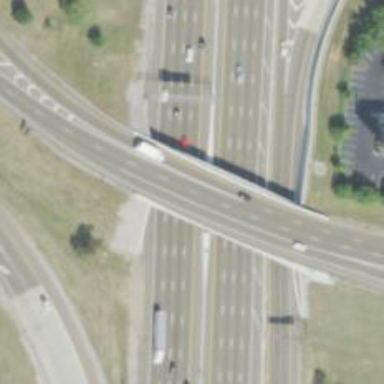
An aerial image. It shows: Primary highway on asphalt bridge.